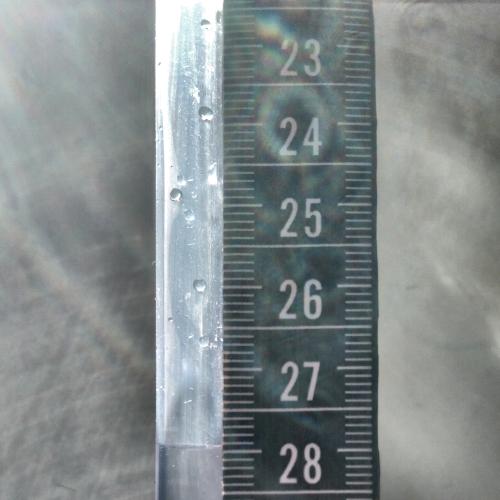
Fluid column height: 27.9 cm